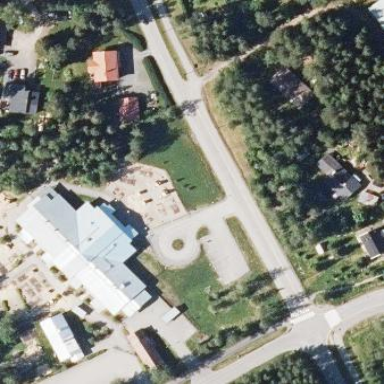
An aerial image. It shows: Public building.